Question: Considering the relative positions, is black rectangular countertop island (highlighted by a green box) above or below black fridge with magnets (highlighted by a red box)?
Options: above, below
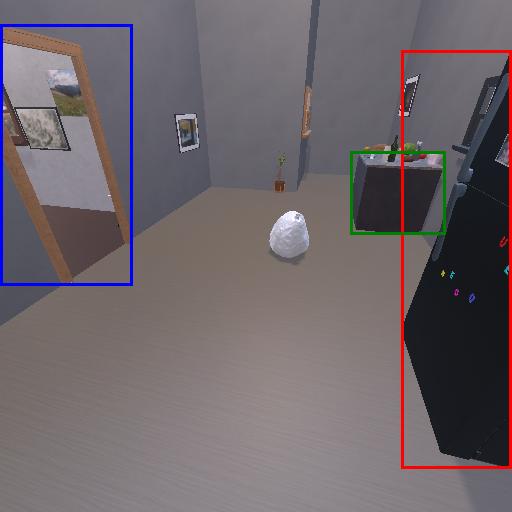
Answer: above